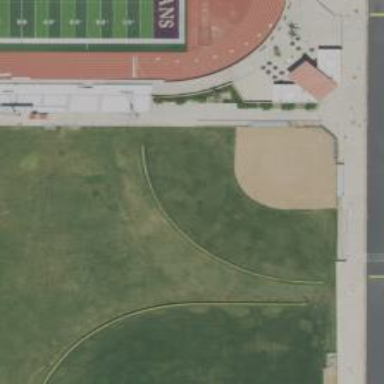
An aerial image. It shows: Pitch designated for baseball and softball activities.